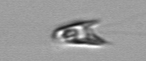
Label: Chrysochromulina_lanceolata